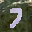
Label: 7